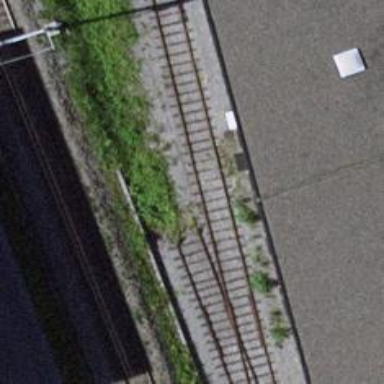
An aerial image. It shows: Railway buffer stop.